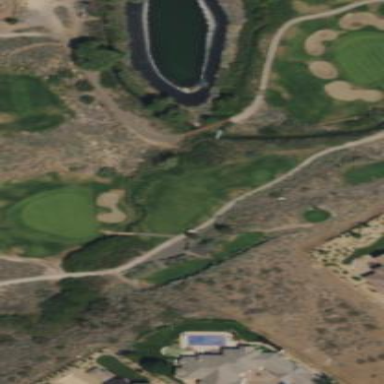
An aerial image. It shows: Rough grassy area used for golf.